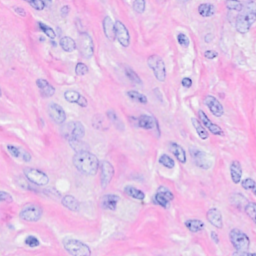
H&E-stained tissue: Breast